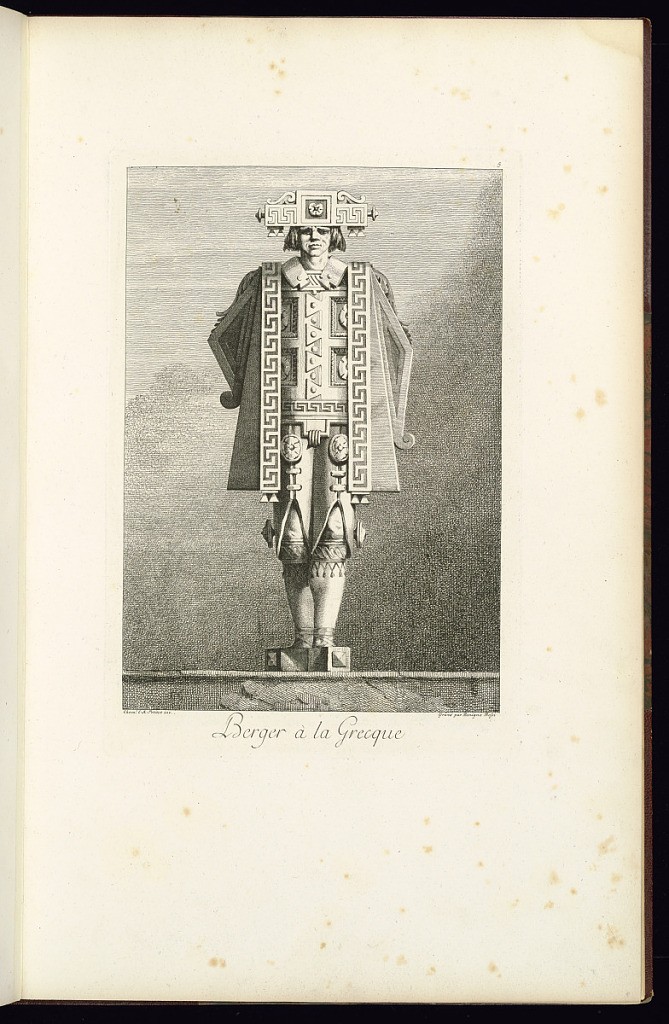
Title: Berger à la Grecque
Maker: Ennemond Alexandre Petitot, French, 1727 – 1801
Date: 1771
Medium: Etching on paper
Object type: Print
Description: Print titled ‘Berger à la Grecque', from a series of 10 plates featuring fanciful costumes inspired by Ancient Greek and Roman ornament and architectural motifs. A standing male figure wears a costume and headdress featuring Greek key friezes, rosettes, and acanthus leaves with tympanums as arms. The plate is titled, signed and numbered.